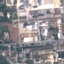
Land use / land cover: Industrial